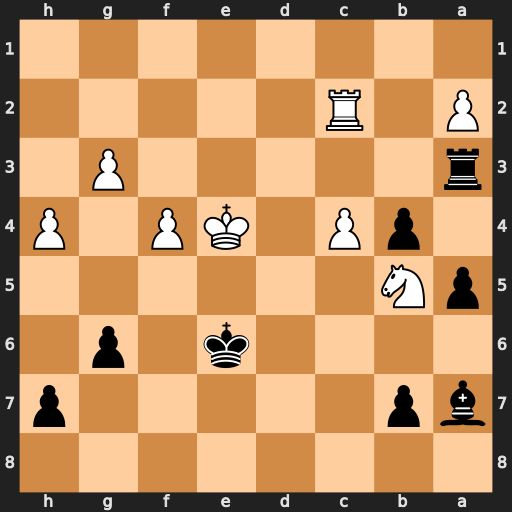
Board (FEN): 8/bp5p/4k1p1/pN6/1pP1KP1P/r5P1/P1R5/8
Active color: b
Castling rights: -
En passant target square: -
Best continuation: Re3#